Interaction volume radius: 5 \u00c5
Interaction volume height: 15 \u00c5
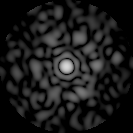
Disorder parameter: 0.8229